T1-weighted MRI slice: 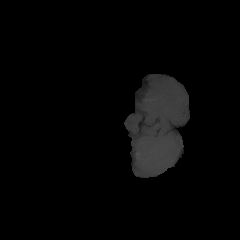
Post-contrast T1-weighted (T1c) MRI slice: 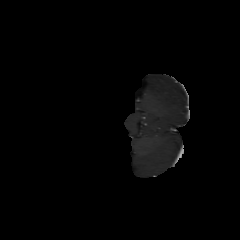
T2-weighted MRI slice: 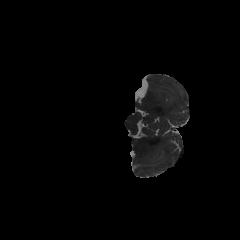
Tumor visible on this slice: no